Question: '''
#include <stdio.h>
int main(void)
{
int (*fp)(void);
printf("Loopy.
");
fp = &main; //point to main function
fp(); //call 'main'
return 0;
}
'''
Instead of infinitely executing the loop, the "loop" executes for around 10-20 seconds on my machine then gets the standard Windows app crash report. Why is this?
Compiler: GCC
IDE: Code::Blocks
OS: Win7 64bit

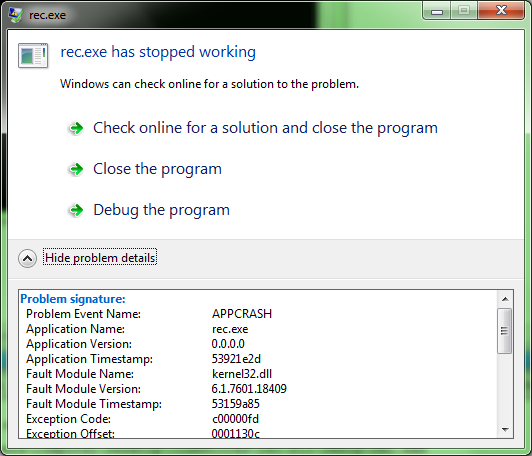
Answer: 10..20 seconds is about as long as it takes your computer to overflow the stack.
A new stack frame is created every time that your function calls itself recursively through a function pointer. Since the call is done indirectly, the compiler does not get a chance to optimize the tail call into a loop, so your program eventually crashes with stack overflow.
If you fix your program to stop looping after a set number of times, say, by setting up a counter, your program would run correctly to completion (<URL>.
'''
#include <stdio.h>
int counter = 200;
int main(void)
{
int (*fp)(void);
printf("Loopy %d
", counter);
fp = &main; //point to main function
if (counter--) {
fp(); //call 'main'
}
return 0;
}
'''